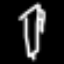
Label: pencil